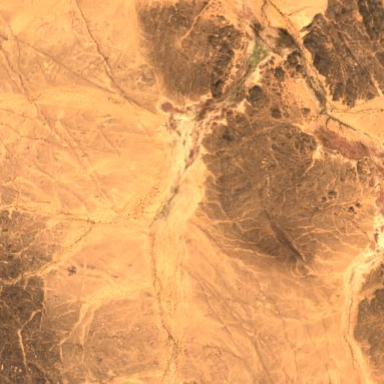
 often filled with water during the rainy season."